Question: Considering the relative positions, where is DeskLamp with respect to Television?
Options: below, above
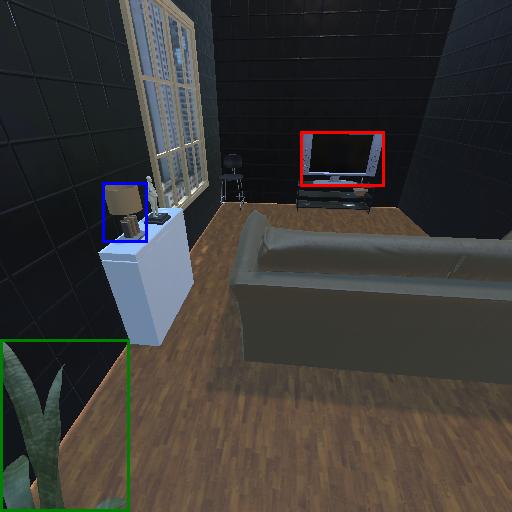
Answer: below